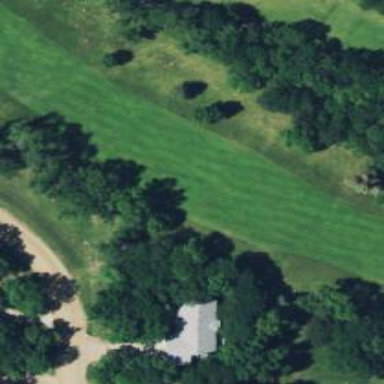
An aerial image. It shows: View of golf hole.